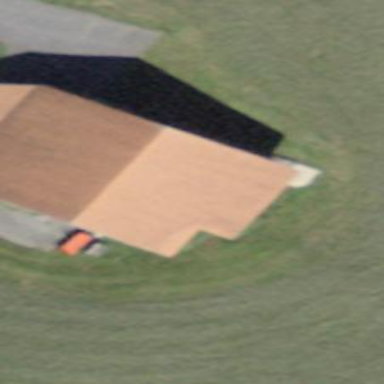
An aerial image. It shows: Barn.